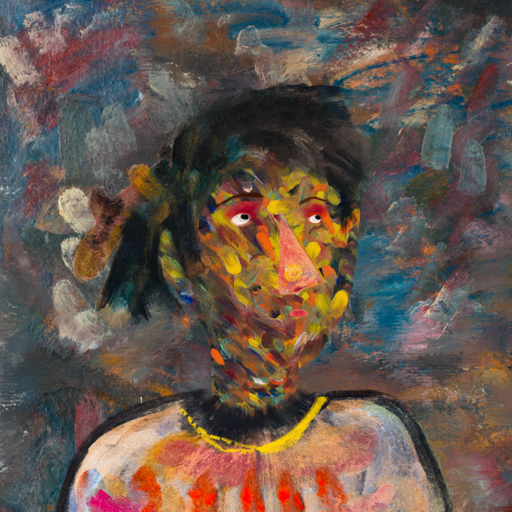
Background: Boggyland, Head And Neck Side: An_Impression, Face Side: Irani, Bust: Childish, Hair Side: Pipe, Head Accessory: Blank, Second Necklace: Blank, Necklace: Irani_1, Baby: Blank